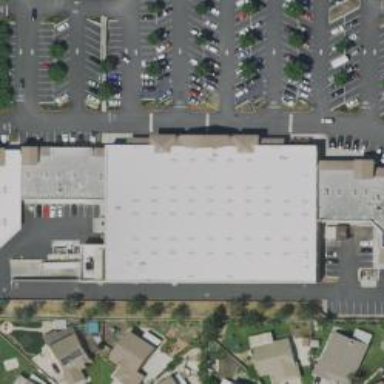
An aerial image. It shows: Supermarket located in building.